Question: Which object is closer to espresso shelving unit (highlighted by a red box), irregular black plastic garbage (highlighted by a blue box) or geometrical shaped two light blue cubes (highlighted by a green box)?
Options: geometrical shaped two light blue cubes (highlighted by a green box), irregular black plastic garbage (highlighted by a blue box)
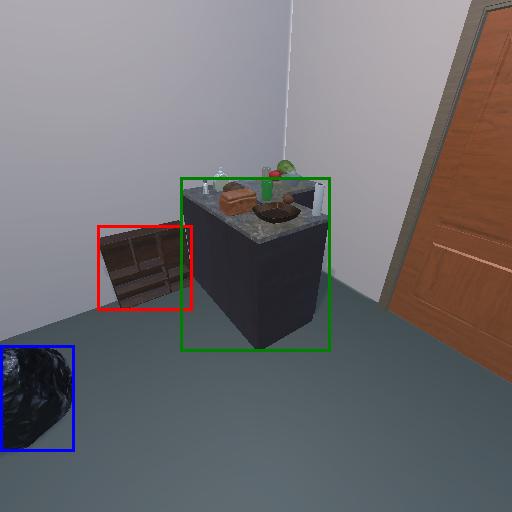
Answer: geometrical shaped two light blue cubes (highlighted by a green box)